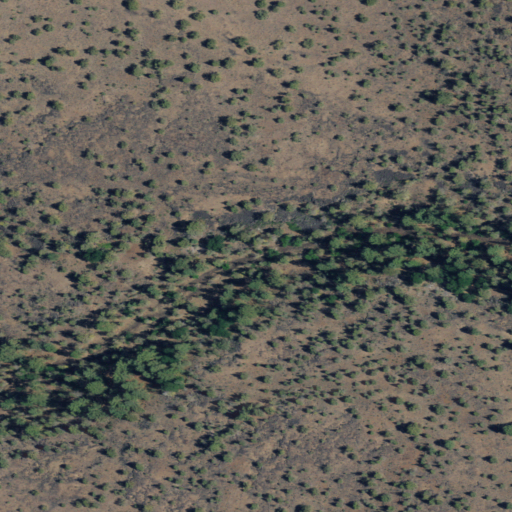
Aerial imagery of valley in California named Hog Valley containing shrub and evergreen forest